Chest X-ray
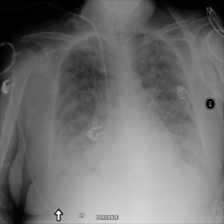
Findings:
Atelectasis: negative
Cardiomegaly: negative
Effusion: negative
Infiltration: positive
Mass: negative
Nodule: negative
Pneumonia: negative
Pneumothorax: negative
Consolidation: negative
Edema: negative
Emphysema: negative
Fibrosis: negative
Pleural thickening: negative
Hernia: negative